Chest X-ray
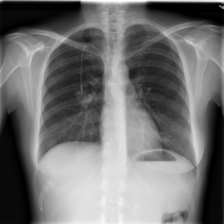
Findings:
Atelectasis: negative
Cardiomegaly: negative
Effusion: negative
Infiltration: negative
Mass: negative
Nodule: negative
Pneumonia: negative
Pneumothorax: negative
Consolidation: negative
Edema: negative
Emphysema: negative
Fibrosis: negative
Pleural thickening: negative
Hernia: negative